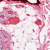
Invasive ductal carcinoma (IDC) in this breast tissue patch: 0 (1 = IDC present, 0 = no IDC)